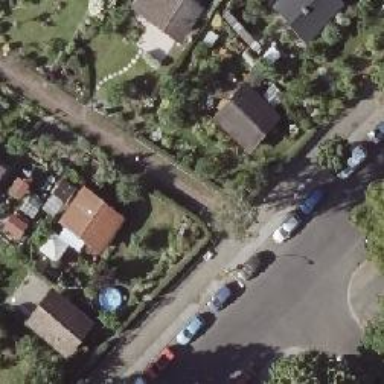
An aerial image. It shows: Footway.